Question: Recently I installed this awesome HTML <URL>. Here's screenshot of how it looks now:

I think it's possible to change the color in solarized.vim file, but there's a lot of highlighting options. I would like to set it to some other color, that's more pleasant for the eye, as tags are barely seen because of low contrast.
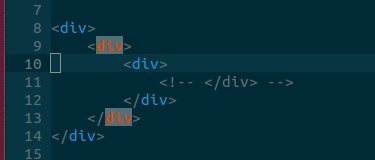
Answer: The MatchTag plugin is using the related 'MatchParen' (':help hl-MatchParen'). You can relink that to any other group in your '~/.vimrc', for example:
'''
:hi link MatchParen IncSearch
'''
or define your own highlight attributes. Put the command any ':colorscheme' command, though.